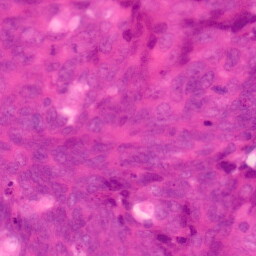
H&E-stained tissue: Colon